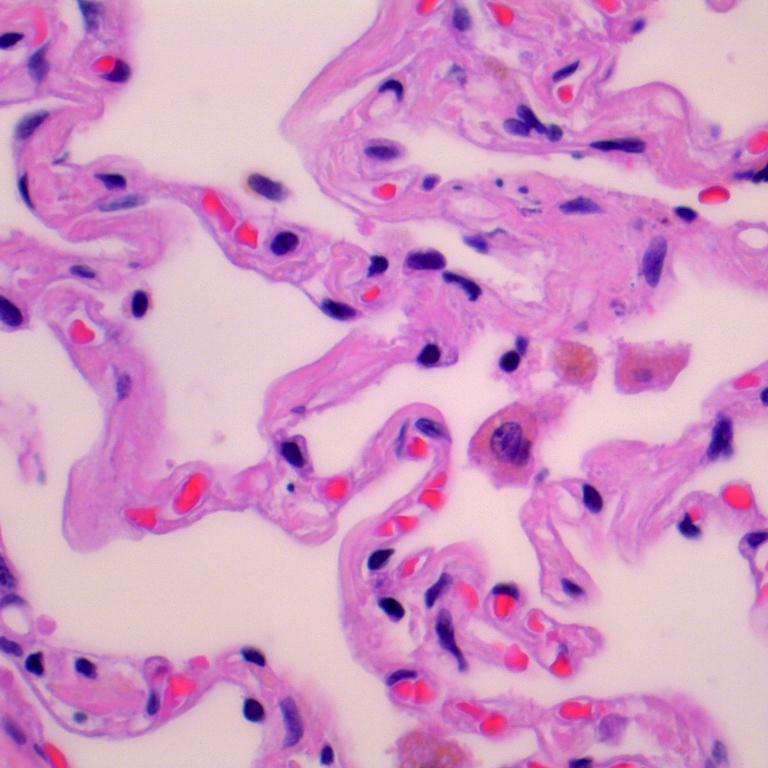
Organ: lung
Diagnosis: benign